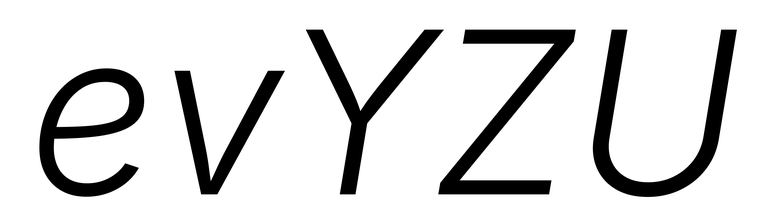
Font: Inter-Italic_Light_Italic